Field crop: tomato
Growth stage: 1
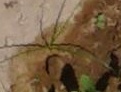
Species: cyperus